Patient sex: M
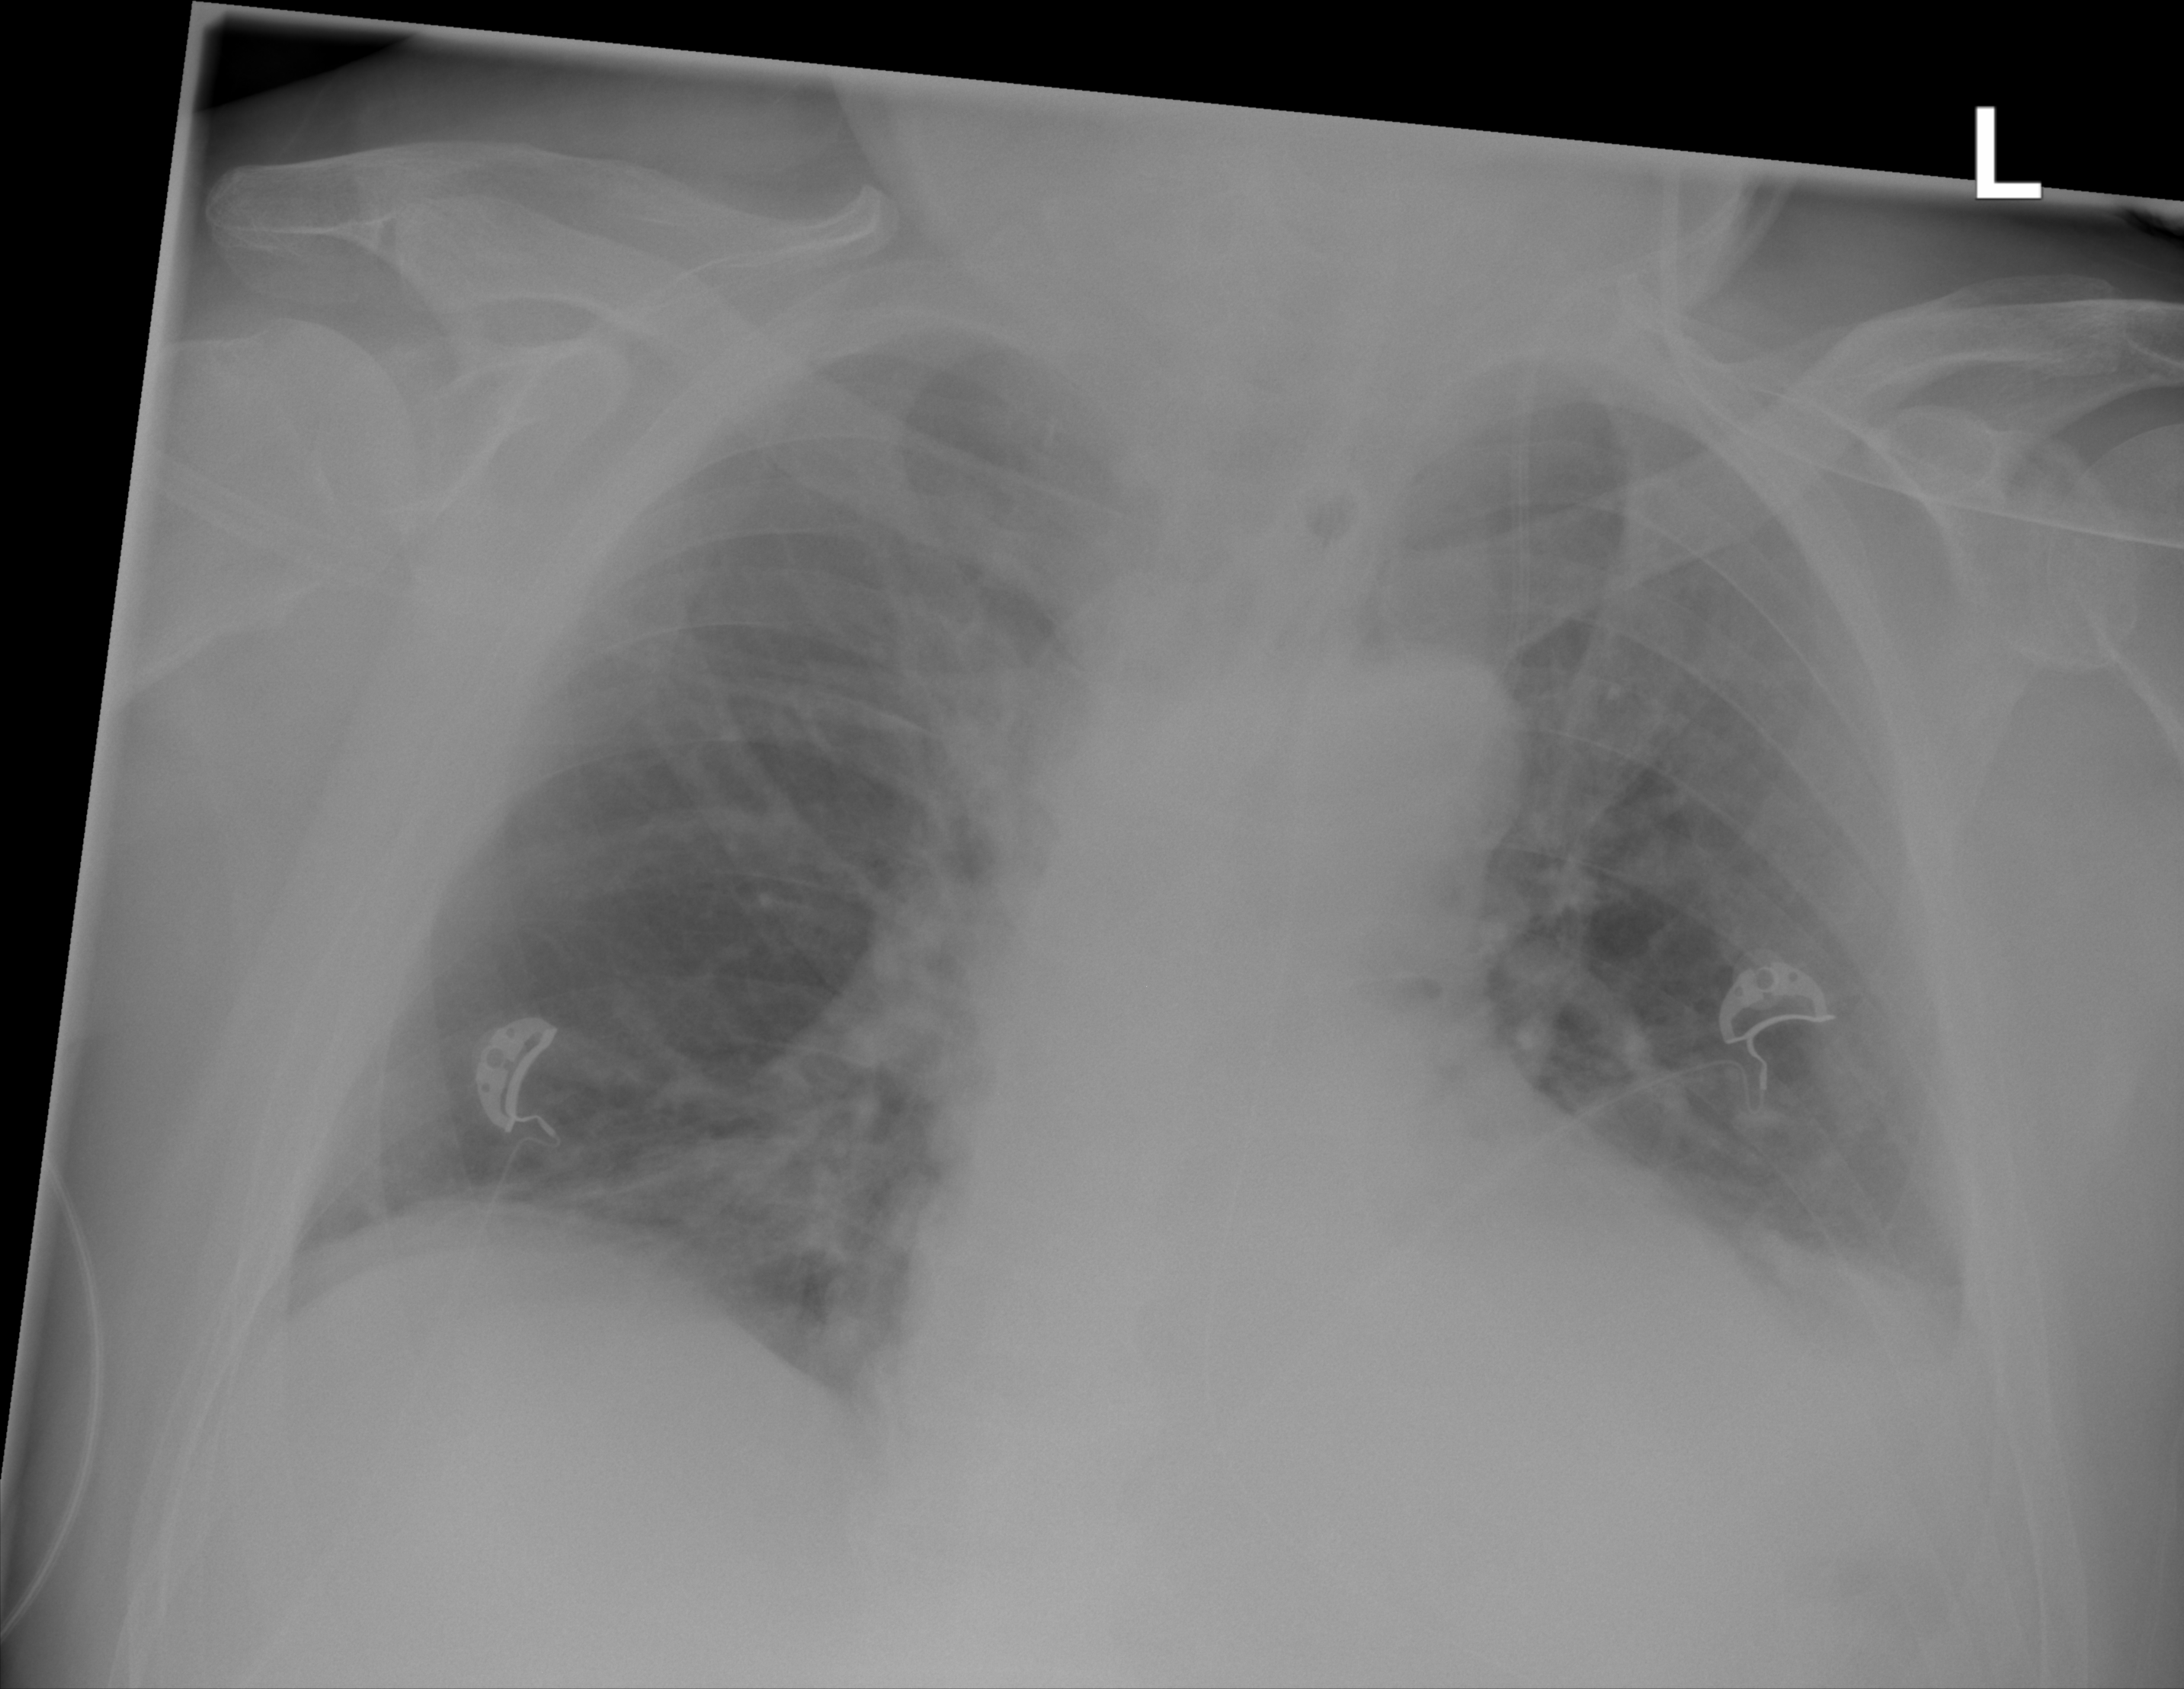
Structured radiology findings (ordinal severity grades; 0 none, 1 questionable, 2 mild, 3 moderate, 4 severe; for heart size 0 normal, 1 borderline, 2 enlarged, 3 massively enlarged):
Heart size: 2
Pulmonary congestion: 1
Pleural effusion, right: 0
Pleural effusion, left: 2
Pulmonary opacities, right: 1
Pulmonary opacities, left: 0
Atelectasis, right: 2
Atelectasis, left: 2